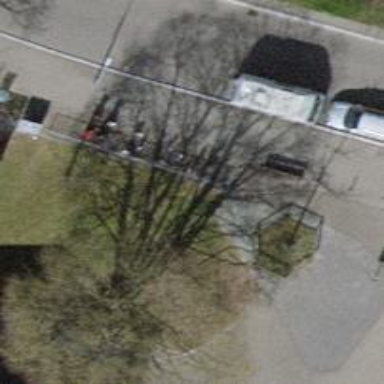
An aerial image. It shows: Bicycle parking facility.